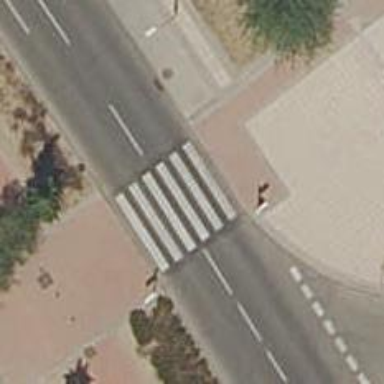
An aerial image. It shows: Uncontrolled road crossing.